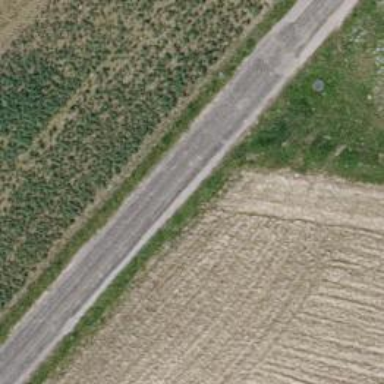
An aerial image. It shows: Unclassified road running through agricultural land.